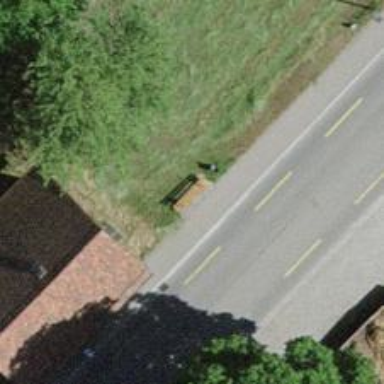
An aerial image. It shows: Brown bench.